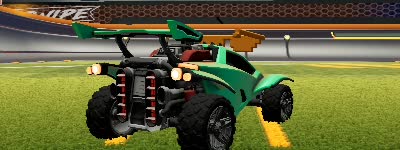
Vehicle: octane